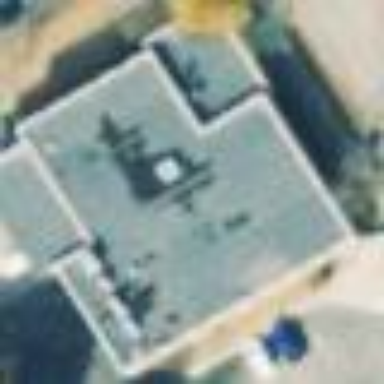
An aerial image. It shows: Building serving as post office.